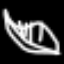
Label: leaf